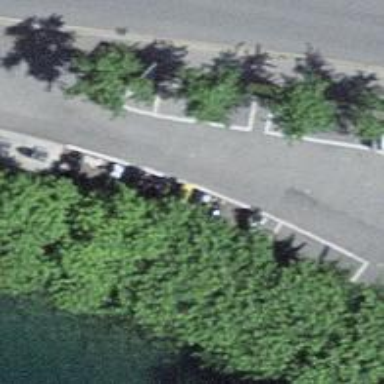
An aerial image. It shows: Motorcycle parking area with sett surface.